Question: Friends,
I have an excel table that repeats for a few thousand rows. 3 categories of columns, which may repeat, such as in the second row shown below
Is there a way to have excel cycle through a row and remove the duplicates within the row, so that it ultimately looks like the second table shown below?

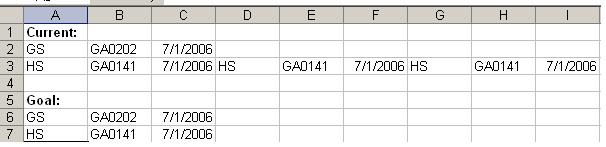
Answer: I am not sure but is this what you are trying?
'''
Option Explicit
Sub Sample()
Dim wsI As Worksheet
Dim lastRow As Long, lastCol As Long, i As Long, j As Long
Dim sVal1, sVal2, sVal3
'~~> Input Sheet
Set wsI = Sheets("Sheet1")
With wsI
lastRow = .Cells.Find(What:="*", After:=.Range("A1"), _
Lookat:=xlPart, LookIn:=xlFormulas, SearchOrder:=xlByRows, _
SearchDirection:=xlPrevious, MatchCase:=False).Row
lastCol = .Cells.Find(What:="*", After:=.Range("A1"), _
Lookat:=xlPart, LookIn:=xlFormulas, SearchOrder:=xlByColumns, _
SearchDirection:=xlPrevious, MatchCase:=False).Column
For i = 1 To lastRow
sVal1 = .Cells(i, 1).Value
sVal2 = .Cells(i, 2).Value
sVal3 = .Cells(i, 3).Value
For j = 4 To lastCol Step 3
If .Cells(i, j).Value = sVal1 And _
.Cells(i, j + 1).Value = sVal2 And _
.Cells(i, j + 2).Value = sVal3 Then
.Cells(i, j).ClearContents
.Cells(i, j + 1).ClearContents
.Cells(i, j + 2).ClearContents
End If
Next j
Next i
End With
End Sub
'''